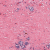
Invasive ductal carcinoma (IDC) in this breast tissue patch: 0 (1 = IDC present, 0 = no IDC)